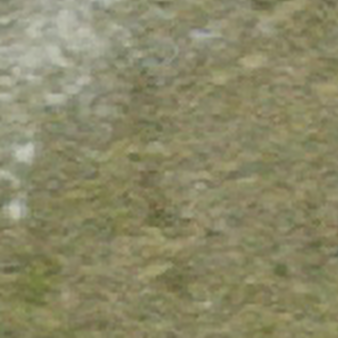
Label: other